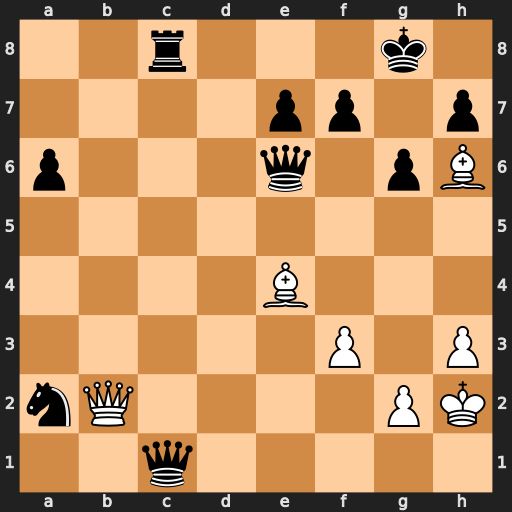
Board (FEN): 2r3k1/4pp1p/p3q1pB/8/4B3/5P1P/nQ4PK/2q5
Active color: w
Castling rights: -
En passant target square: -
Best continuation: Qg7#